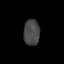
Tissue: lung
Cell type: Others
Senescence score: 0.1937
Nuclear area (px): 408
Mean DAPI intensity: 71.652